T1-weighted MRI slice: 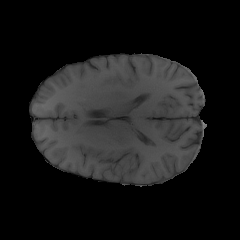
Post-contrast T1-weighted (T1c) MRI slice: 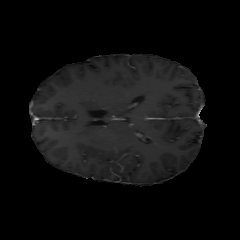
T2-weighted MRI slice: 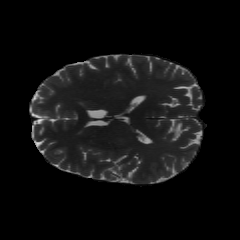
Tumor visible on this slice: no